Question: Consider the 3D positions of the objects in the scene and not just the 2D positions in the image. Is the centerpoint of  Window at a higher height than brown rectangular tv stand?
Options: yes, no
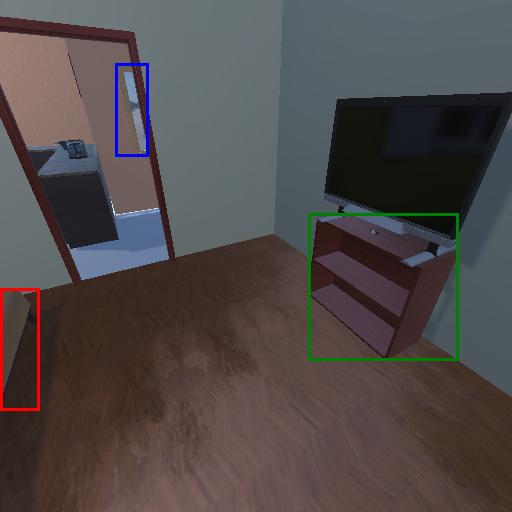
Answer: yes